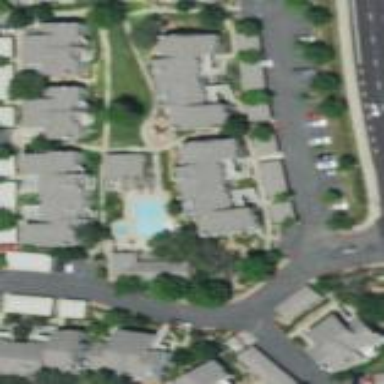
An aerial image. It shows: Residential area with apartments.